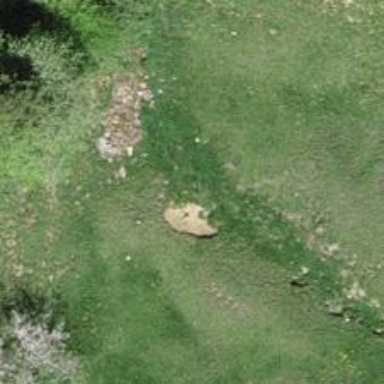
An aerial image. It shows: Sinkhole in natural setting.